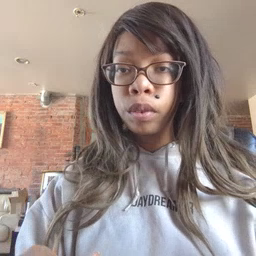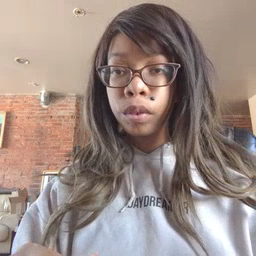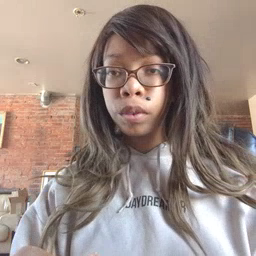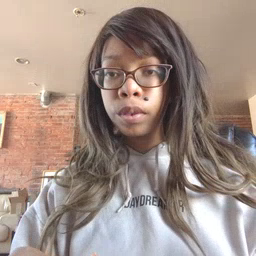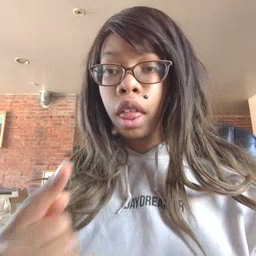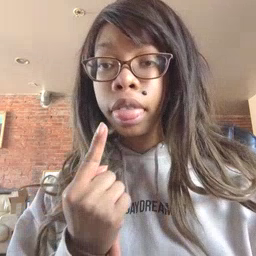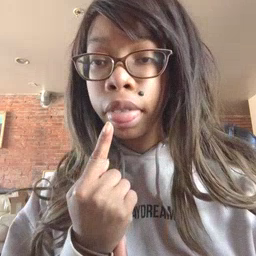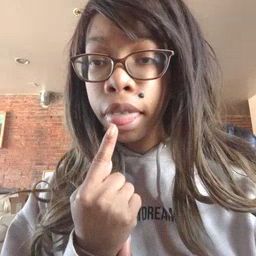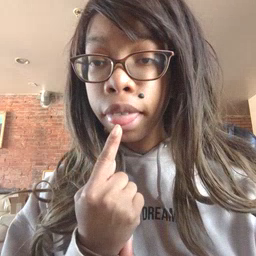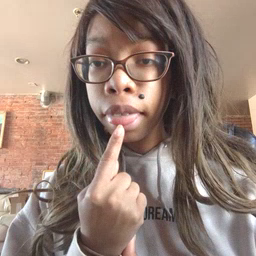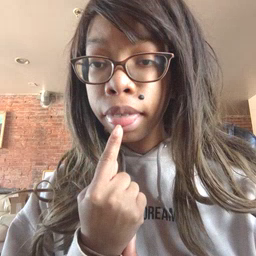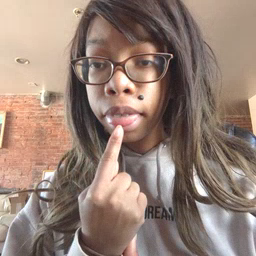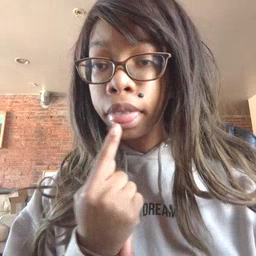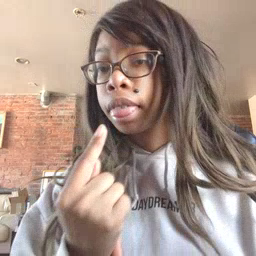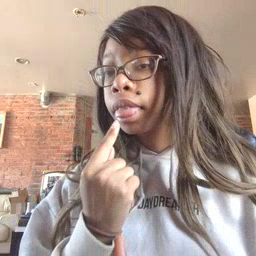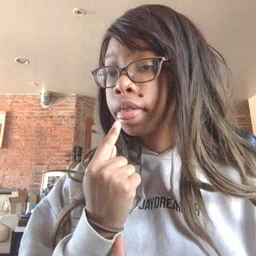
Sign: tongue